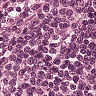
Metastatic tissue present: no